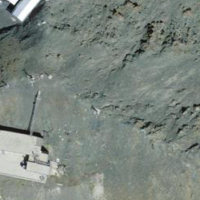
EUNIS habitat code: 31
Species observed at this site:
Pyrrhocorax graculus
Prunella collaris
Phoenicurus ochruros
Corvus corax